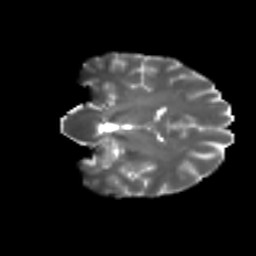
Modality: T2w
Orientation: coronal
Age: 36
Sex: male
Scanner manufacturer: ge
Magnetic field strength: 3 T
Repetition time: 7.8 s
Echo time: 0.0606 s